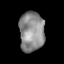
Tissue: lung
Cell type: Myeloid cells
Senescence score: 0.2428
Nuclear area (px): 972
Mean DAPI intensity: 140.649